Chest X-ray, PA view. Patient: 57 years old, sex F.
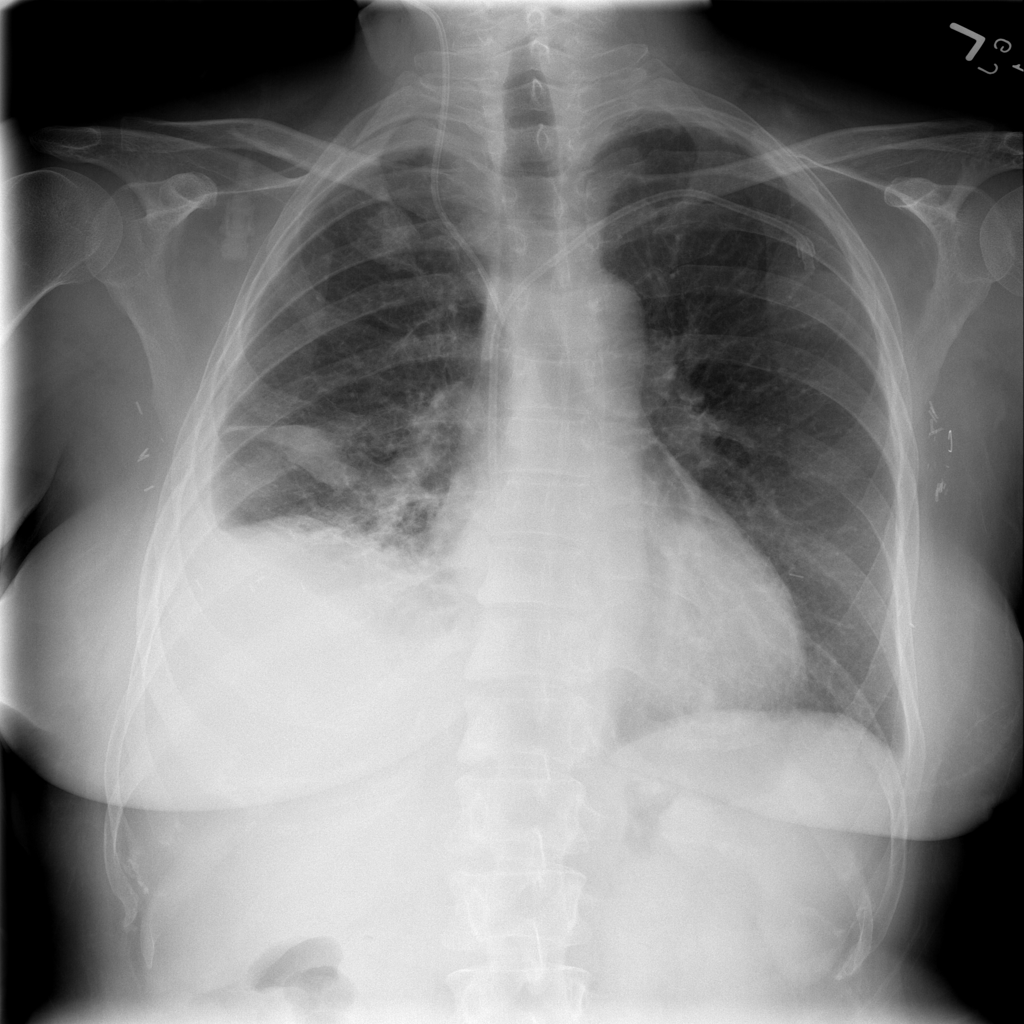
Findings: Pleural_Thickening